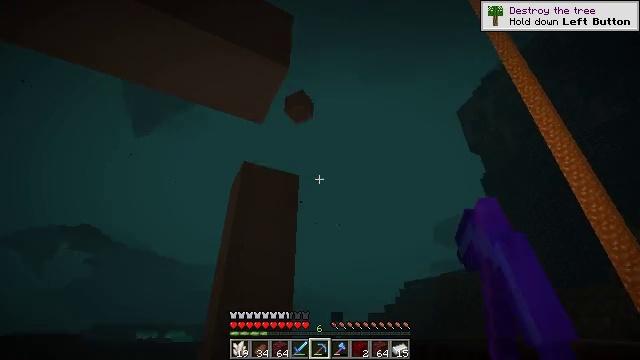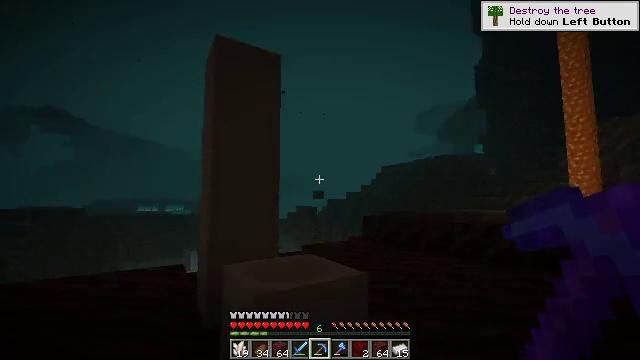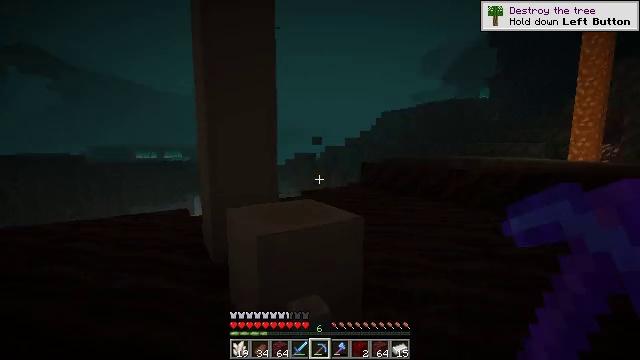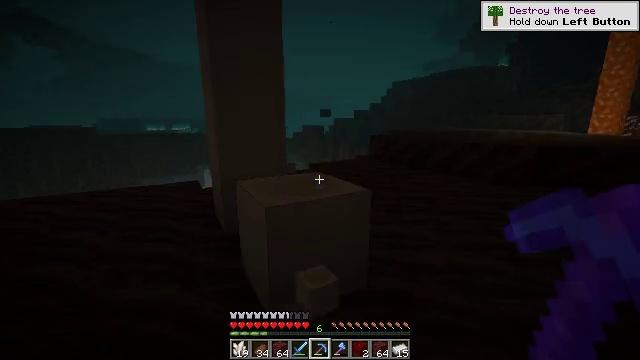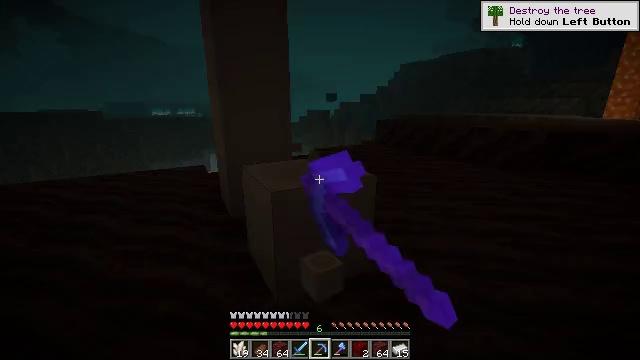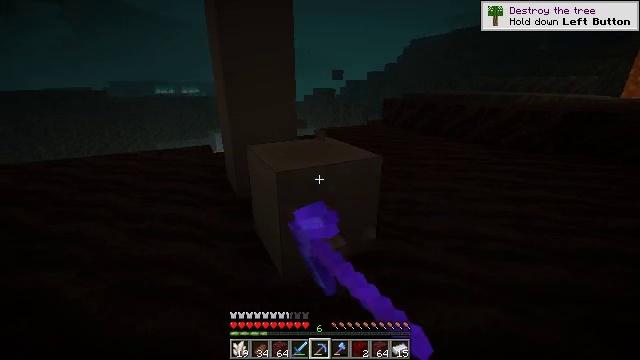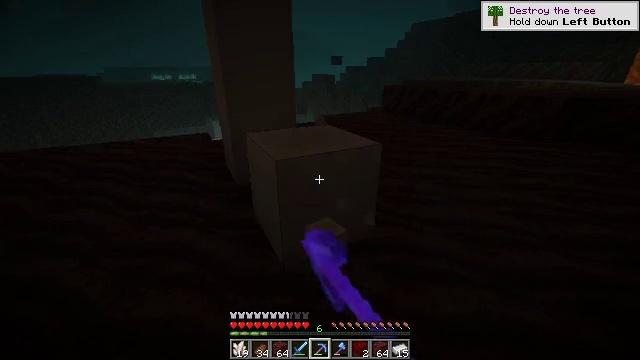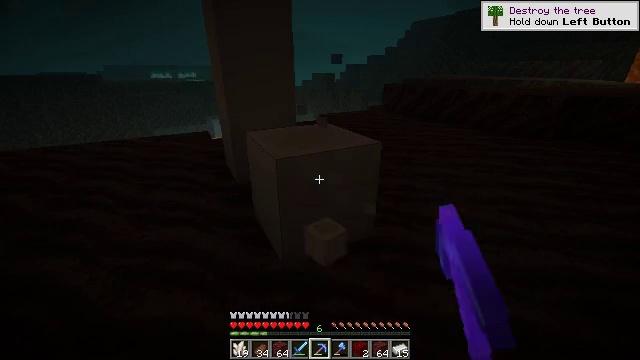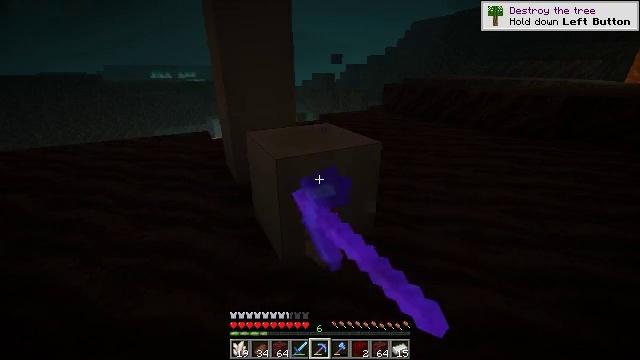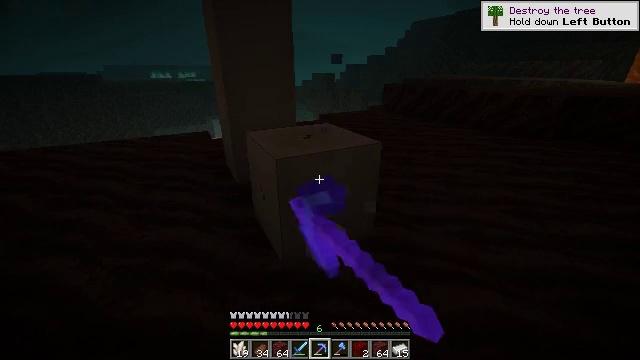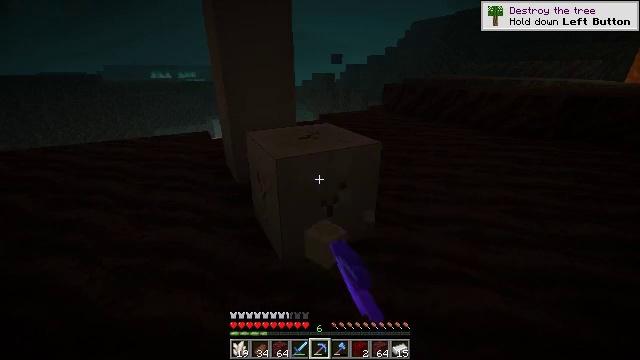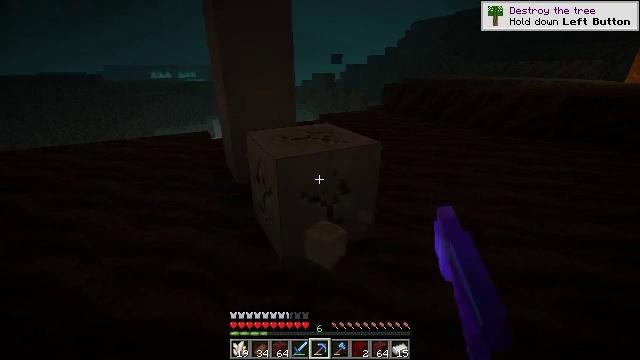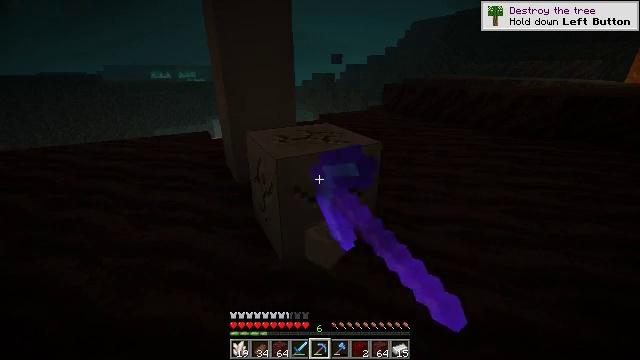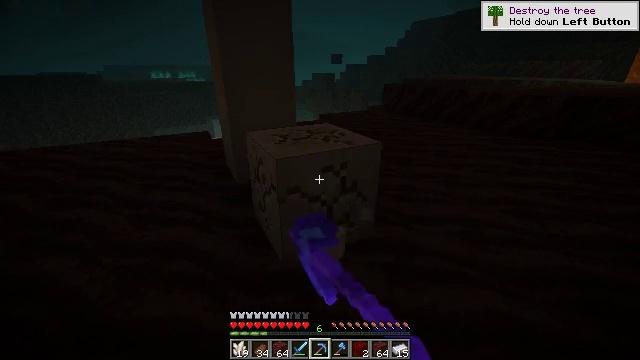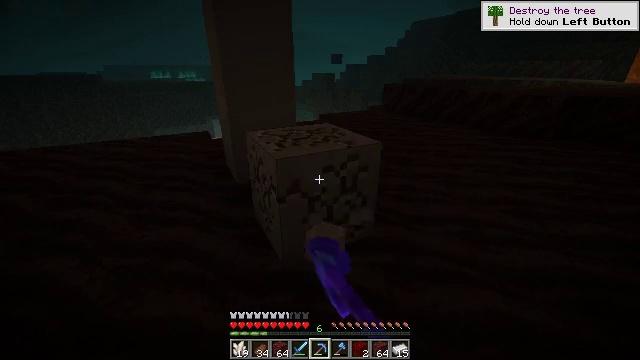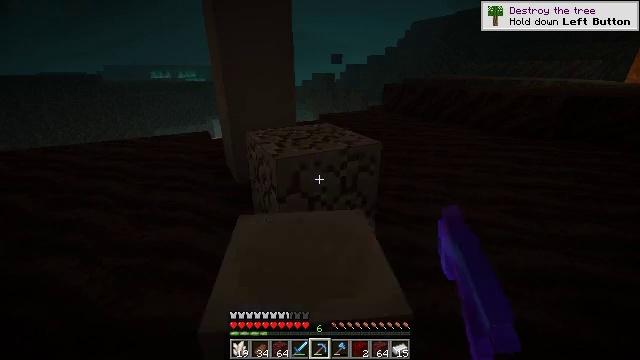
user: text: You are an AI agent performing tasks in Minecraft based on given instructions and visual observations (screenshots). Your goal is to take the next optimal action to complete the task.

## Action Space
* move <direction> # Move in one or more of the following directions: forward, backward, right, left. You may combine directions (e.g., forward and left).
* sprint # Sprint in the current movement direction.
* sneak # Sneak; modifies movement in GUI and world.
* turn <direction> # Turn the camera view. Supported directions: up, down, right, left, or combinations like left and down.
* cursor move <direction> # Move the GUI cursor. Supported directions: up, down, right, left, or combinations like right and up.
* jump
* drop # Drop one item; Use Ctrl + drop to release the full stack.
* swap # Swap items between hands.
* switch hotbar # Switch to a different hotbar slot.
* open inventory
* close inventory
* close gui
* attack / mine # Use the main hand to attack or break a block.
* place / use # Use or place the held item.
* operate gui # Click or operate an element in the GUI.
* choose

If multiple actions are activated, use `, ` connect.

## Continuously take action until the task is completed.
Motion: motion action
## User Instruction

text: Mine the bone block found in fossils.
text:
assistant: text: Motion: turn right and down, attack / mine
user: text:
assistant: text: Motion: turn down, attack / mine
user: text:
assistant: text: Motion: turn left and down, attack / mine
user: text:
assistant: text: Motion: turn left and down, attack / mine
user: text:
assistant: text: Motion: turn left and down, attack / mine
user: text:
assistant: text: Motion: turn down, attack / mine
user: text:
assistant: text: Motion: attack / mine
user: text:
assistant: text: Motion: attack / mine
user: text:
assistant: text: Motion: attack / mine
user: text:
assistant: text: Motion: attack / mine
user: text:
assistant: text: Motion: attack / mine
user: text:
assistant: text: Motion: attack / mine
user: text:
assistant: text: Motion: attack / mine
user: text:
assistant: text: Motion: attack / mine
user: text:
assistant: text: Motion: attack / mine
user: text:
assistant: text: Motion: attack / mine
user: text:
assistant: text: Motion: attack / mine
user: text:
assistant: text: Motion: attack / mine
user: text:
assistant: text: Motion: attack / mine
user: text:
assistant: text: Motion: attack / mine
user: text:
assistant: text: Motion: move forward, attack / mine
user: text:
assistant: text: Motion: move forward, attack / mine
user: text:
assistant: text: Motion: move forward, turn up
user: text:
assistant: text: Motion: move forward, turn up
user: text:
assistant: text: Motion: move forward, turn left and up
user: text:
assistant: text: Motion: move forward, turn left and up
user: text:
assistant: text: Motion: move forward, turn left and up
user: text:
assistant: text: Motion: move forward, turn left and up
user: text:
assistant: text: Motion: move forward, turn left and up
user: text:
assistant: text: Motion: move forward, turn left and up